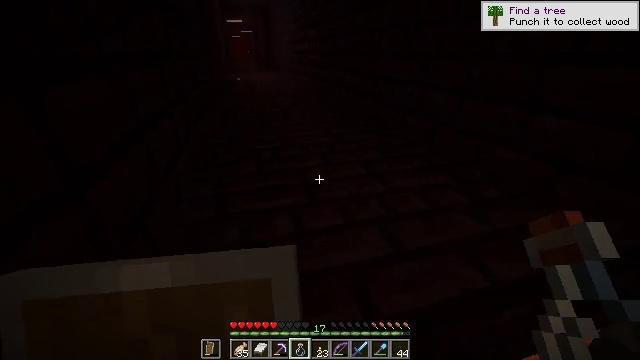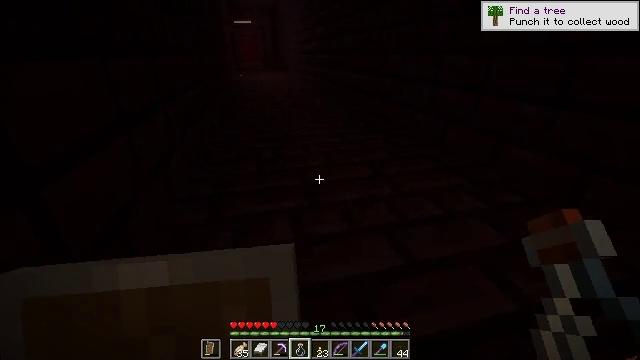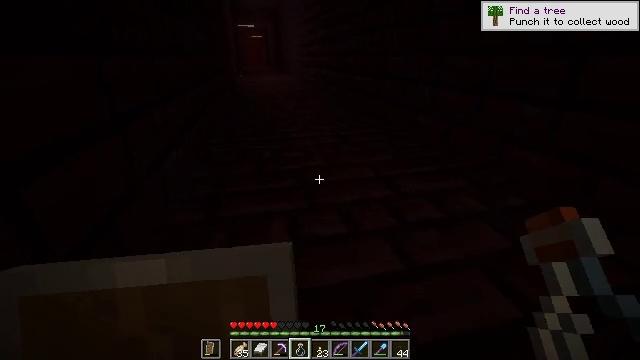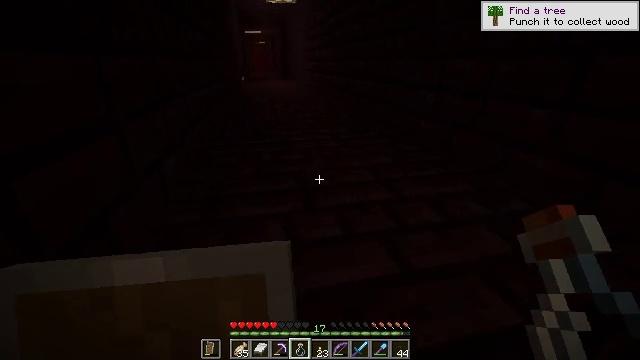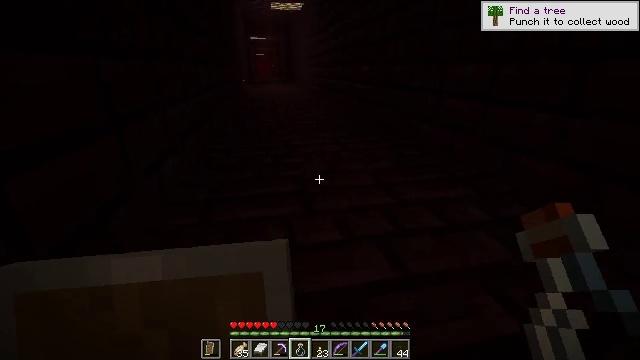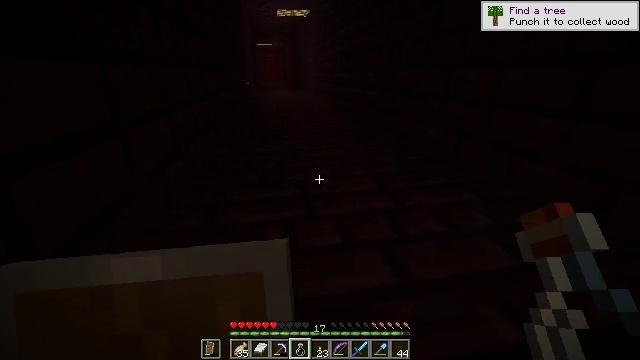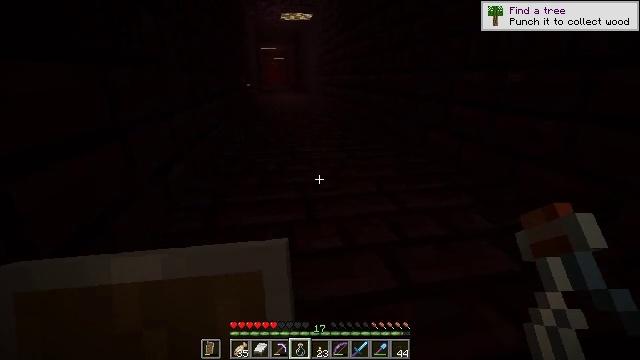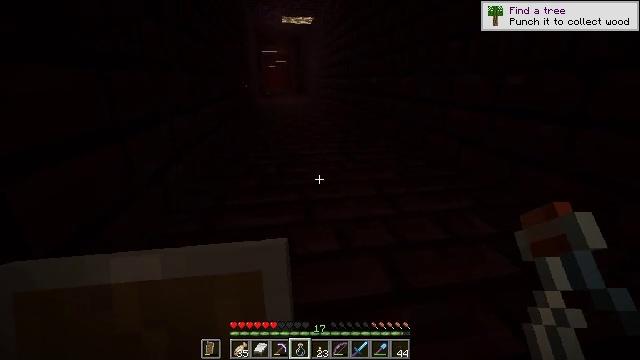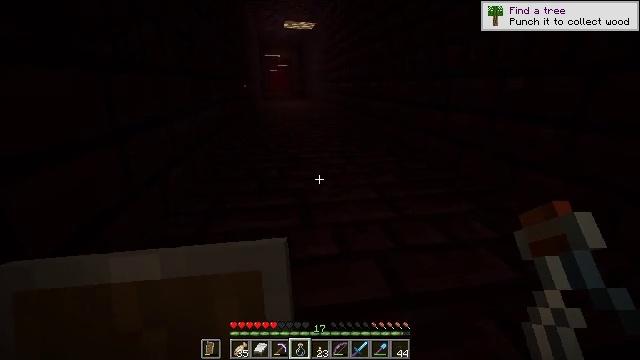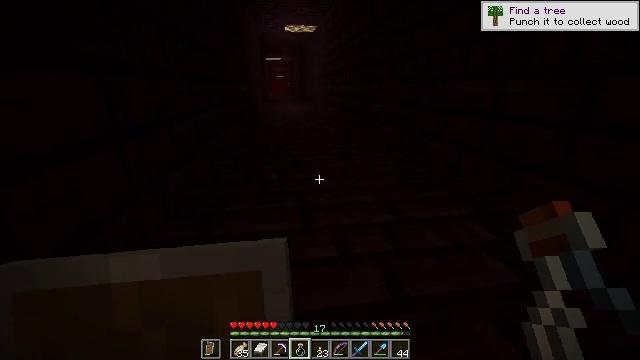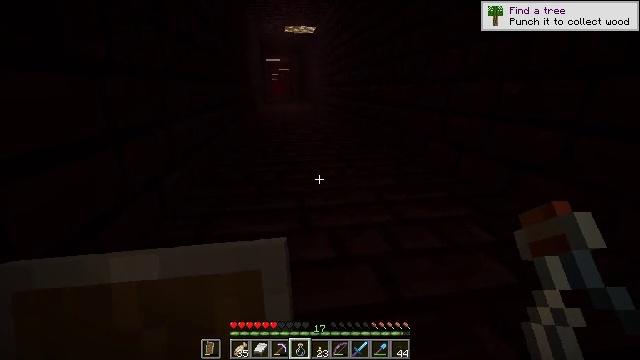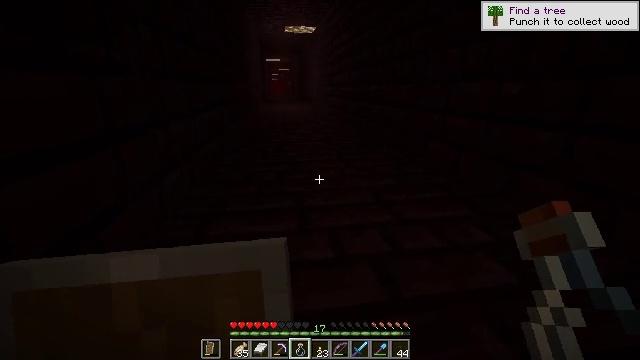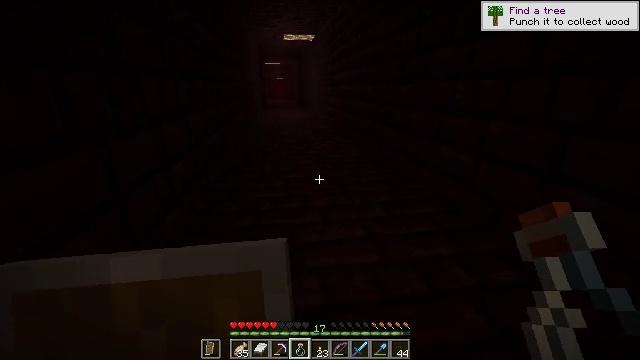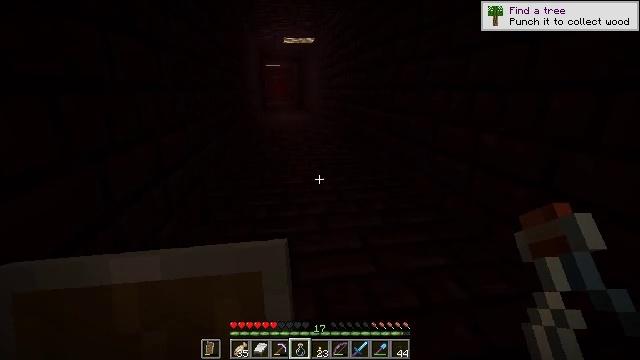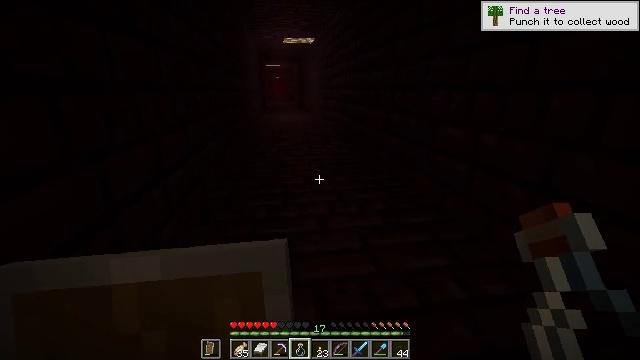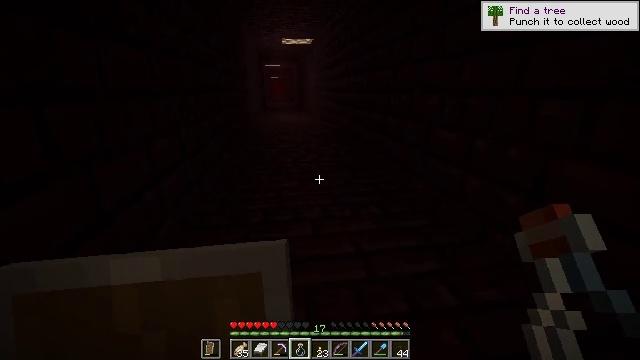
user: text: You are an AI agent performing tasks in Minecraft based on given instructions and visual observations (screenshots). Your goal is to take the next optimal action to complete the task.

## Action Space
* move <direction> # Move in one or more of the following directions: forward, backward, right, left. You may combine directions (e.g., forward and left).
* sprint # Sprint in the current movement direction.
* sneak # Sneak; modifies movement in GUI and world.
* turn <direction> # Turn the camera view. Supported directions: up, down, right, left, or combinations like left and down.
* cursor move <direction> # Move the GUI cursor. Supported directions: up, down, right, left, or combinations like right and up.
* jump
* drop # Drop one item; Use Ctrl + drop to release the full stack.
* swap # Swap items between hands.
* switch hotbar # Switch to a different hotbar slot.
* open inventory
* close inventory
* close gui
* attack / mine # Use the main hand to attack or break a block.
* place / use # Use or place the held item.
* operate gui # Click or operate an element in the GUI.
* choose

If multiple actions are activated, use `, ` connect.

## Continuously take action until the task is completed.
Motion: motion action
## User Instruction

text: Break the nether bricks in a fortress.
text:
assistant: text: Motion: move forward, sneak, turn left
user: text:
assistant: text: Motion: move forward, sneak
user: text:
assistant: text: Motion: move forward, sneak, turn left and up
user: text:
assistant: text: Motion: move forward, sneak, turn up
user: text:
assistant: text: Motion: move forward, sneak, turn left and up
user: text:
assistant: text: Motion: move forward, sneak
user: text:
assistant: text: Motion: move forward, sneak
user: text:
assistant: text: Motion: move forward, sneak
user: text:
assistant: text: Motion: move forward, sneak
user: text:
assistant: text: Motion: move forward
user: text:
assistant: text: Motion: move forward
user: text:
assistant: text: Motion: move forward
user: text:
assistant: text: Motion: move forward
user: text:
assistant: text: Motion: move forward
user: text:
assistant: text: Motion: move forward
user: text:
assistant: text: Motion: move forward
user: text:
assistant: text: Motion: move forward
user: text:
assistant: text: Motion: move forward
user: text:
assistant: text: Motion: move forward
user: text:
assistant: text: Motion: move forward, sneak
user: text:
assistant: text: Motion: move forward, sneak
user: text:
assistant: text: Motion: move forward, sneak
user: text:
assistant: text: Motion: move forward, sneak
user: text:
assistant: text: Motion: move forward, sneak
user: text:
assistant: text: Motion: move forward, sneak
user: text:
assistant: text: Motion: move forward
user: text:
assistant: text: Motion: move forward
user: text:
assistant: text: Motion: move forward
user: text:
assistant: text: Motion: move forward, turn down
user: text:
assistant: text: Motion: turn right and down